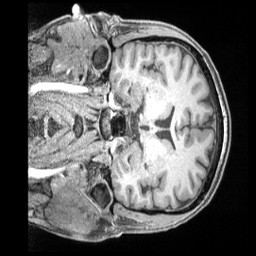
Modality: T1w
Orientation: coronal
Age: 35
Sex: male
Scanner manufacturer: siemens
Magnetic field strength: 3 T
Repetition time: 2 s
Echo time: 0.00211 s